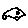
Label: car